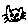
Label: cat